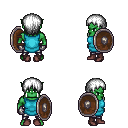
a pixel art fantasy rpg character, male body template, orc, green skin, teal tunic, metal pants, white plain hairstyle, metal gloves, maroon shoes, shield, four views (front, back, left, right), 2x2 character sprite sheet, small pixel art, hard edges, no anti-aliasing